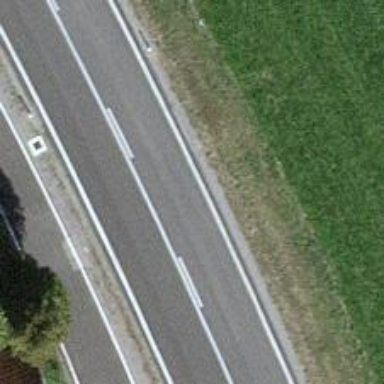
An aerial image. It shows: Secondary road with asphalt surface.